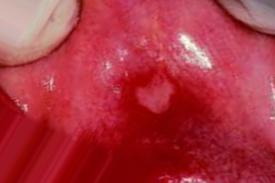
Condition: Mouth Ulcer